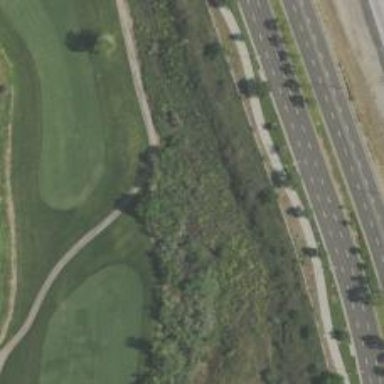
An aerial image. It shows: Service road used as golf cart path.